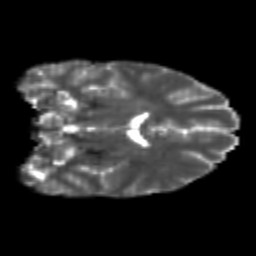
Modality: T2w
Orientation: coronal
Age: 23
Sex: male
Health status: healthy
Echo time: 0.074 s